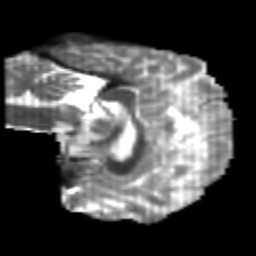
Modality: T2w
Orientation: sagittal
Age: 26
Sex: male
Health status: healthy
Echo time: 0.074 s